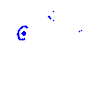
Particle: pion